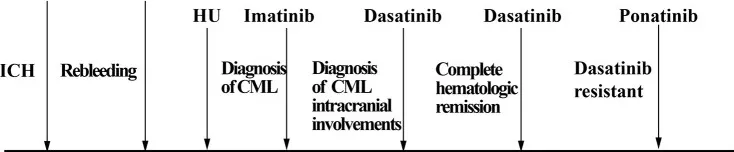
Timeline with relevant data from the episode of the case.
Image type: chart (chart)